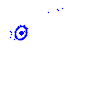
Particle: proton